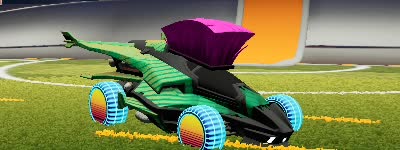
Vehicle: aftershock